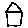
Label: house